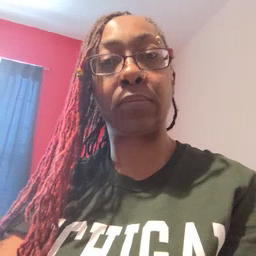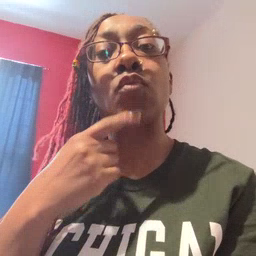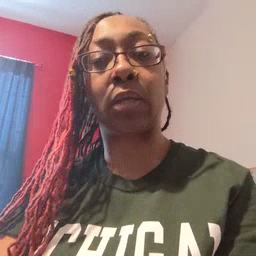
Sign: red